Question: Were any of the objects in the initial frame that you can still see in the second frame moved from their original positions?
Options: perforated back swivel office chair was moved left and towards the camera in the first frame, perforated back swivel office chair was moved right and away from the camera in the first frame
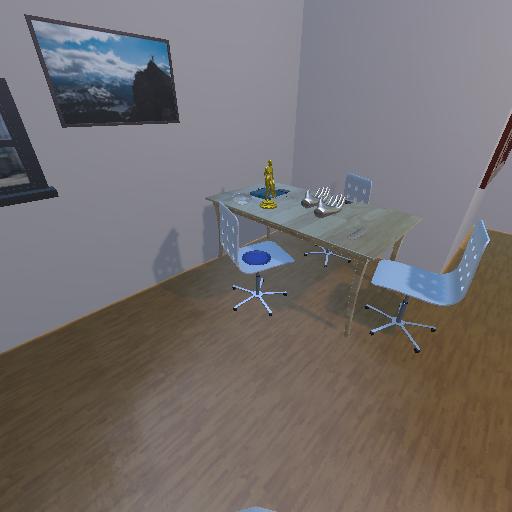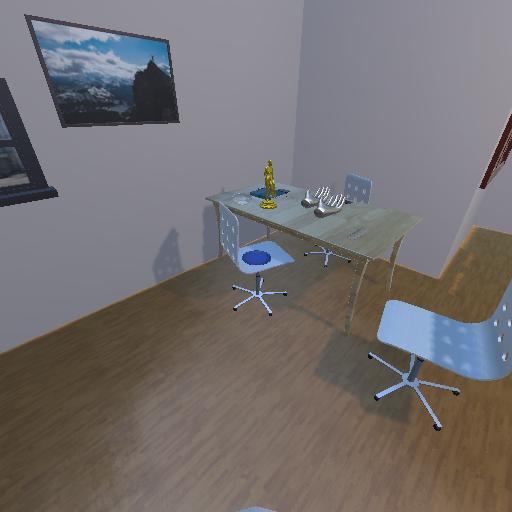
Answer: perforated back swivel office chair was moved left and towards the camera in the first frame